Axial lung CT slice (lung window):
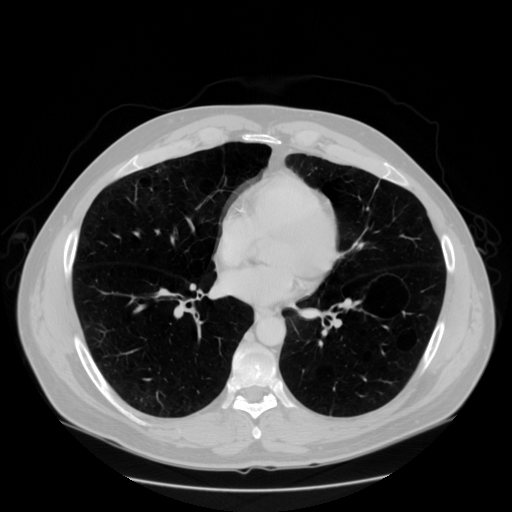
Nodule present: no